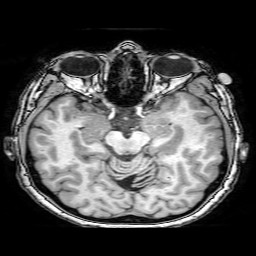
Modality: T1w
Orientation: coronal
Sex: female
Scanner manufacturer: philips
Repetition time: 0.008215 s
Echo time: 0.00379 s